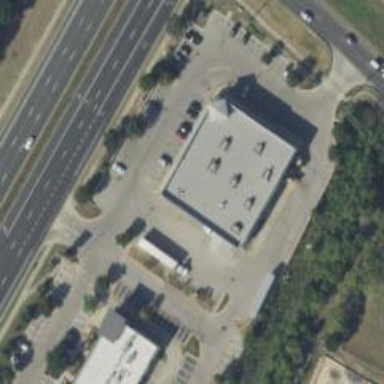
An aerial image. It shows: Pharmacy providing healthcare services.